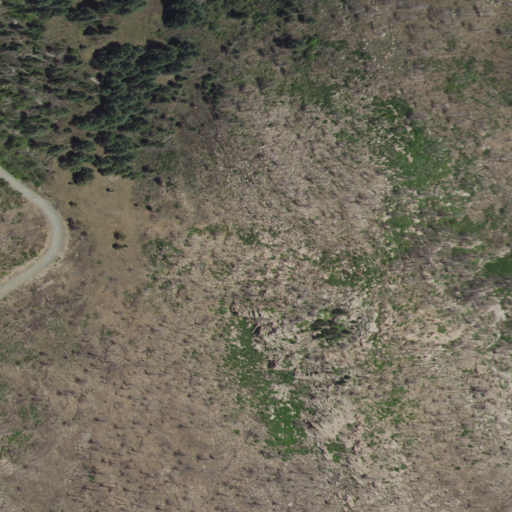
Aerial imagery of mountain in New Mexico named Granite Knob containing shrub and evergreen forest